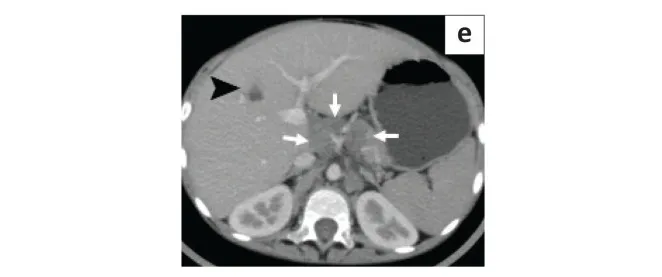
A 7-year-old boy with disseminated TB on antitubercular therapy. Axial section of the abdomen (e) revealed multiple enlarged periportal, paraaortic and coeliac lymph nodes (arrows) and a hepatic granuloma (arrowhead).
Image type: radiology (ct)